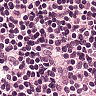
Metastatic tissue present: no